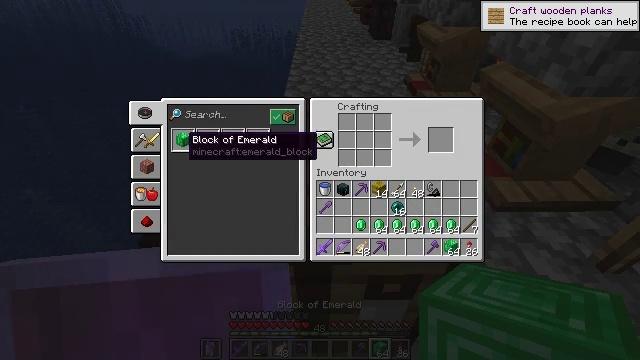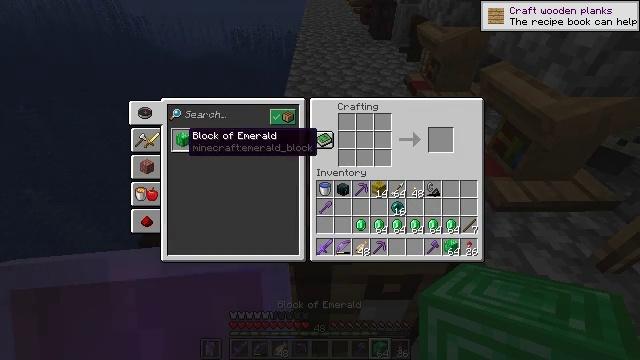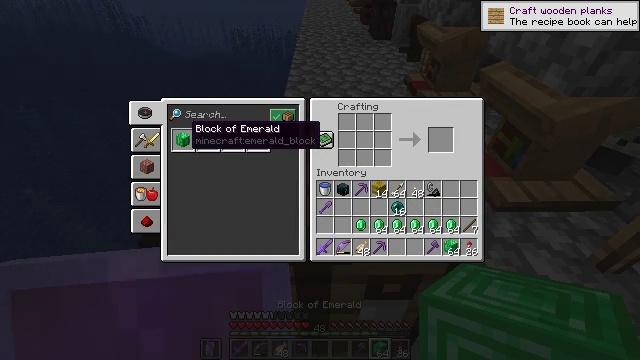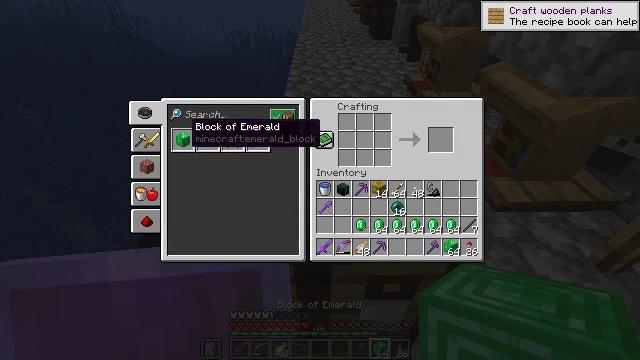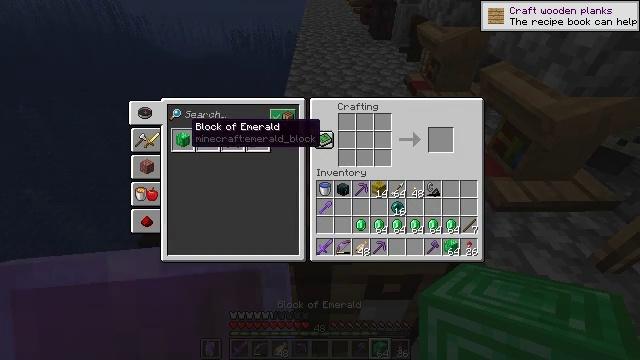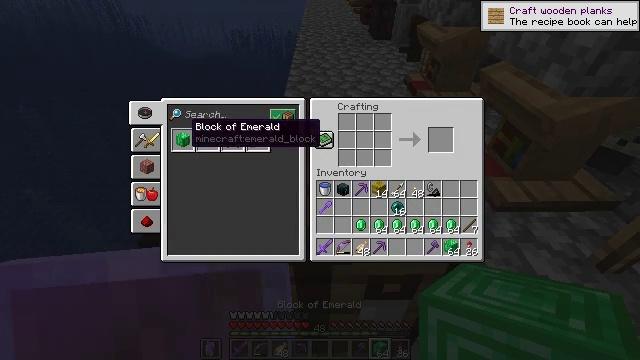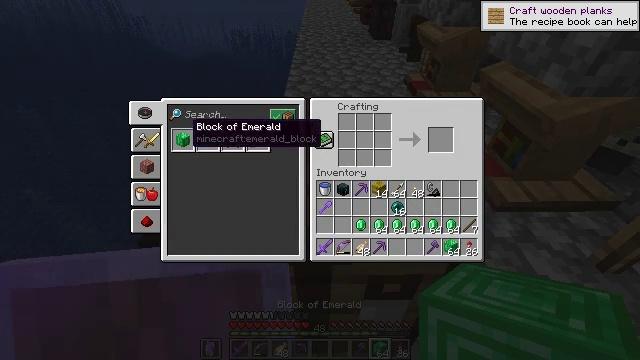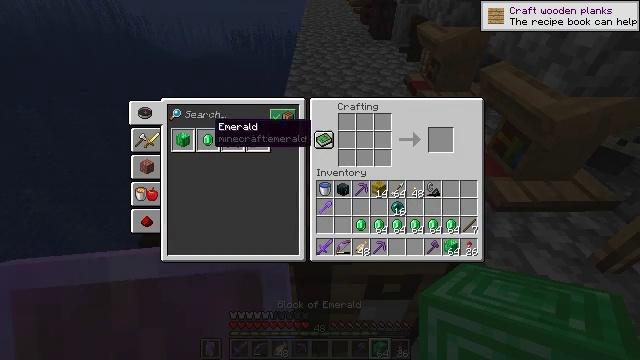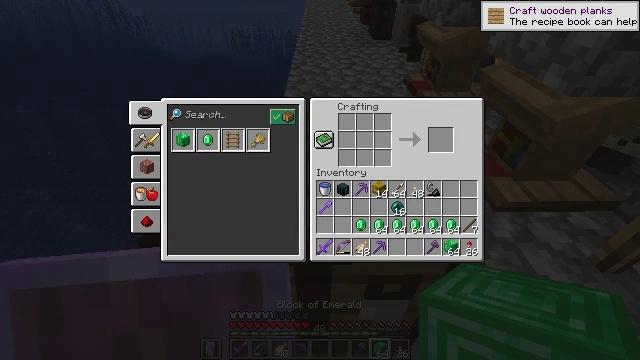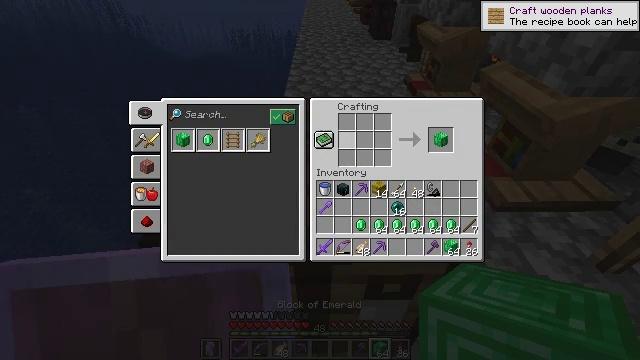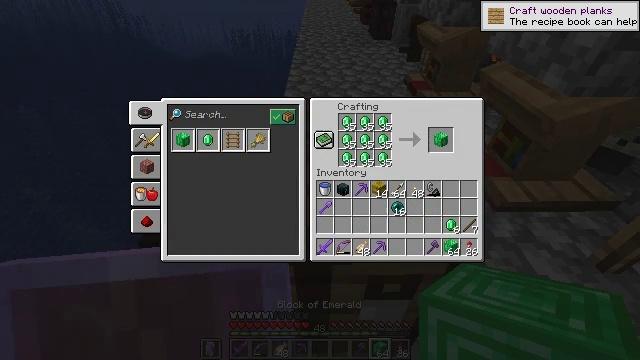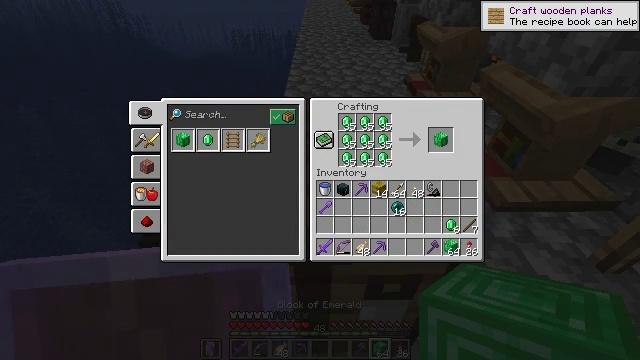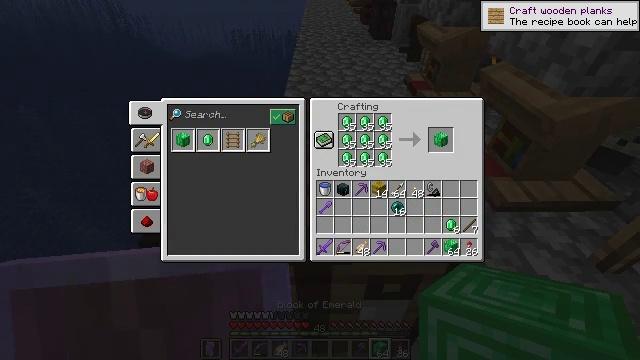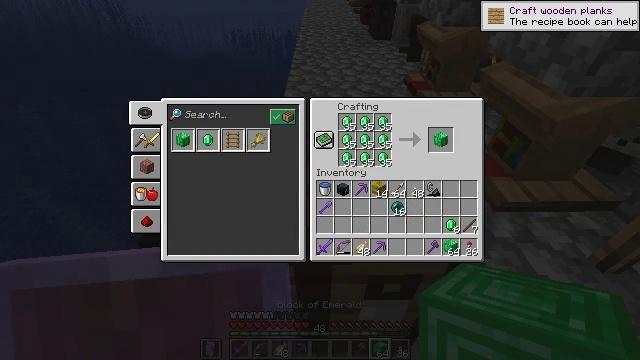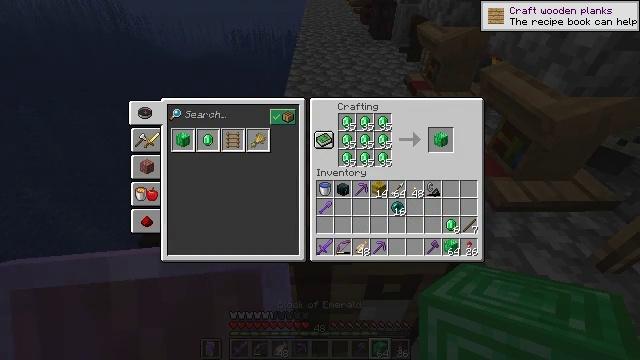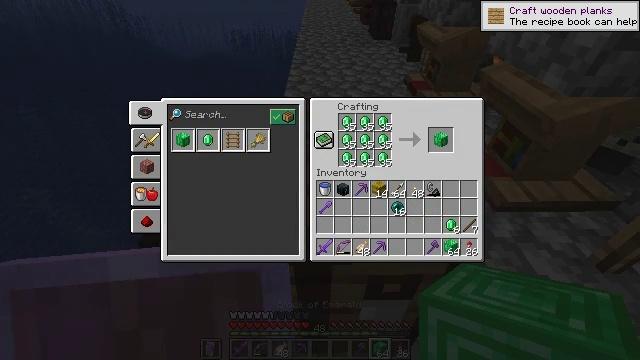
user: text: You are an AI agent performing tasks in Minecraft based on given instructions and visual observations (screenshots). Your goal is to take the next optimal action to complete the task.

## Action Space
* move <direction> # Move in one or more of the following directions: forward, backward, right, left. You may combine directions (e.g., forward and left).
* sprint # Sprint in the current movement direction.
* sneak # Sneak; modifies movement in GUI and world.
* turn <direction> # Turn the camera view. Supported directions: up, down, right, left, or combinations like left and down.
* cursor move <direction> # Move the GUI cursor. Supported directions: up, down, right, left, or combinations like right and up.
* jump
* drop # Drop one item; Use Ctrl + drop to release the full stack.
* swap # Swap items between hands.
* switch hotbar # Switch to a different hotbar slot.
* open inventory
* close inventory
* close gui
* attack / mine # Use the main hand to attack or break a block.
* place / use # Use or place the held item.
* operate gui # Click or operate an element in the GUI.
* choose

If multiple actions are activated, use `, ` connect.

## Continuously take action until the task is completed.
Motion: motion action
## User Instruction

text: Open the crafting table to craft an emerald block.
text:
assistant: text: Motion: sneak
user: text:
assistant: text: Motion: sneak, cursor move up
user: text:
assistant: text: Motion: sneak
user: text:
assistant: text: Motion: sneak, operate gui
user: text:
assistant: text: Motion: sneak, operate gui
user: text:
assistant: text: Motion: sneak, operate gui
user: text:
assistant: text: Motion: sneak, cursor move right
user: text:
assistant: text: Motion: sneak, cursor move right
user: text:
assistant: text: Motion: sneak, cursor move right
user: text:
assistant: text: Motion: sneak, cursor move right
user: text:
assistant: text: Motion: sneak, cursor move right
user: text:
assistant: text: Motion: sneak, cursor move right
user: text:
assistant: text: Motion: sneak
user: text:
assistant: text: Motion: sneak
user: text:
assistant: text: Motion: sneak
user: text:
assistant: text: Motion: sneak
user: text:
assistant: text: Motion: sneak
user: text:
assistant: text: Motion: sneak, cursor move right
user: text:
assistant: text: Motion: sneak
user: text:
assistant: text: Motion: sneak
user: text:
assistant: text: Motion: sneak
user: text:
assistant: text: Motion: sneak, operate gui
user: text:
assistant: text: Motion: sneak, operate gui
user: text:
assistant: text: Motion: sneak, operate gui
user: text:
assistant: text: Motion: sneak, operate gui
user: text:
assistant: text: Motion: sneak, operate gui
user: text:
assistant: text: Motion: sneak, operate gui